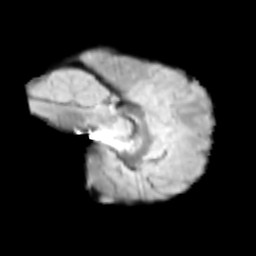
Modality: T2w
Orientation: sagittal
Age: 11
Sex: male
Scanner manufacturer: siemens
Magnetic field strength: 3 T
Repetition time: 3.8 s
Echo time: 0.07 s